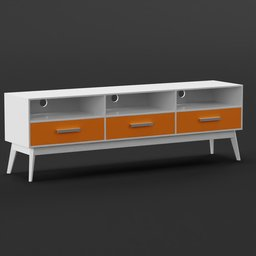
Label: furniture